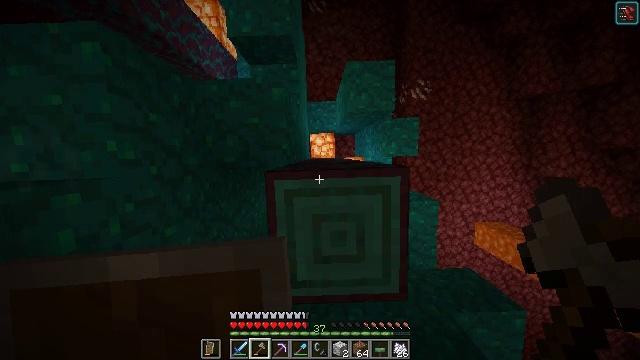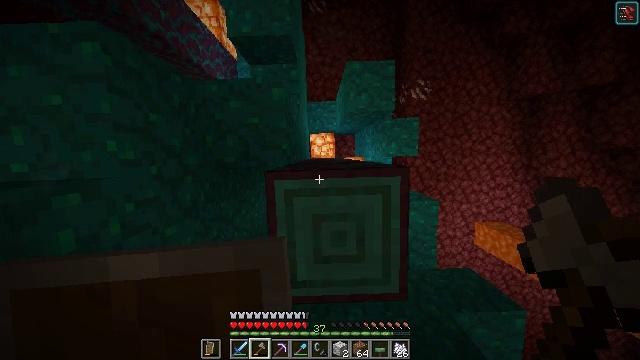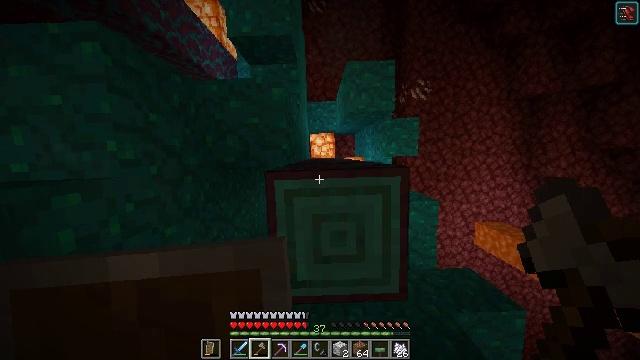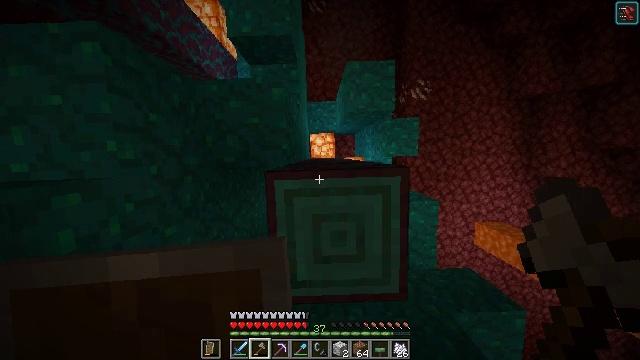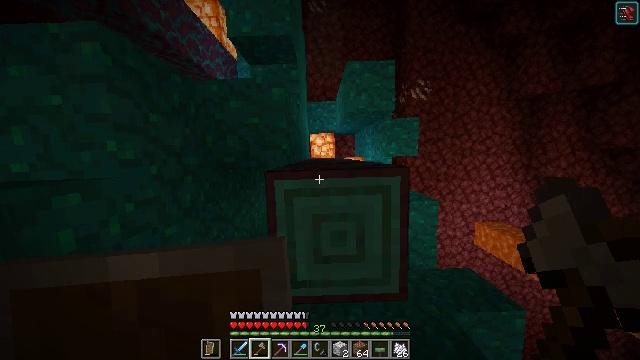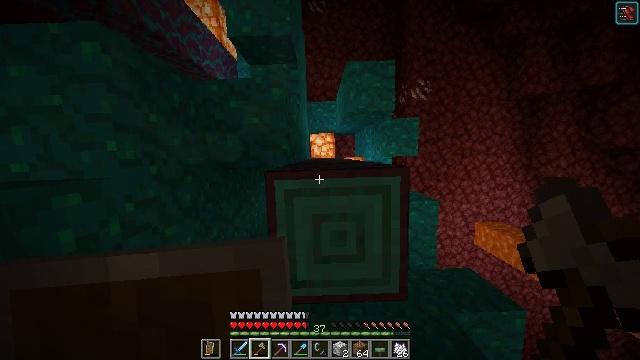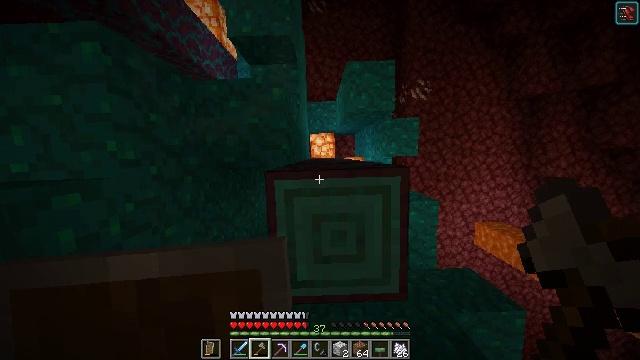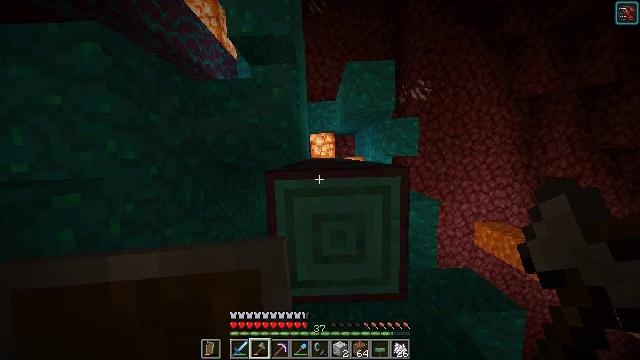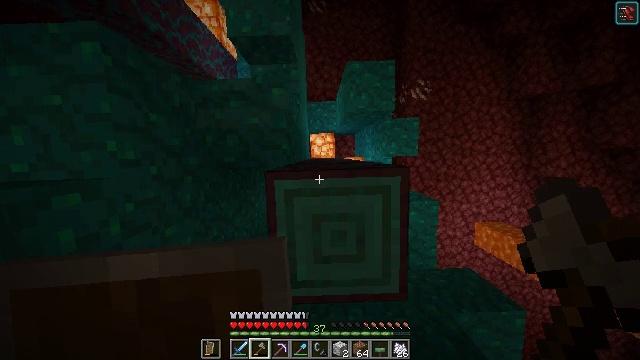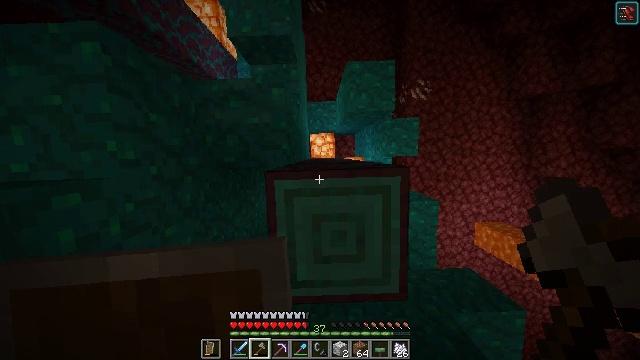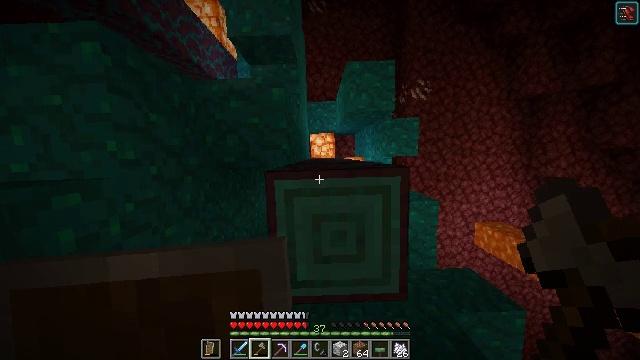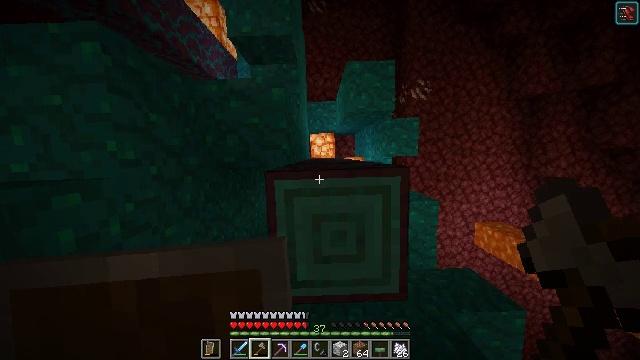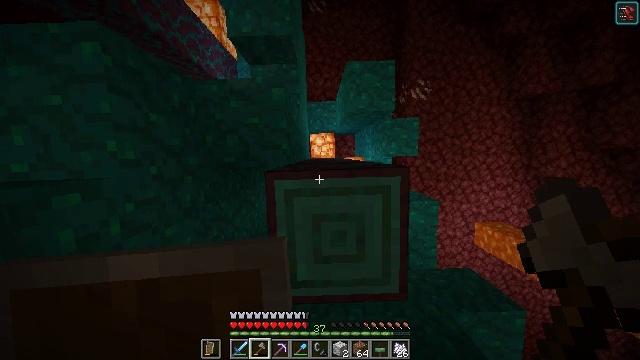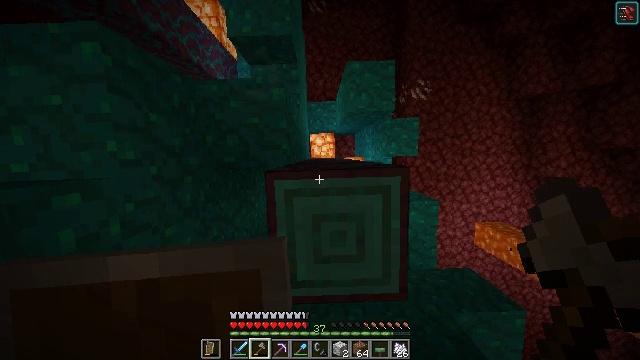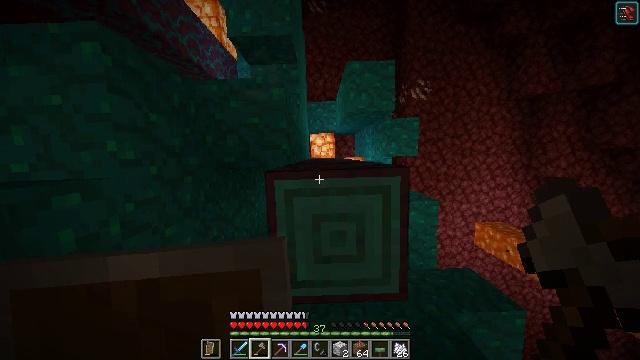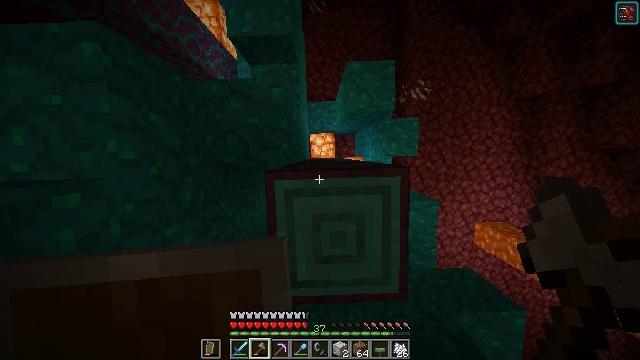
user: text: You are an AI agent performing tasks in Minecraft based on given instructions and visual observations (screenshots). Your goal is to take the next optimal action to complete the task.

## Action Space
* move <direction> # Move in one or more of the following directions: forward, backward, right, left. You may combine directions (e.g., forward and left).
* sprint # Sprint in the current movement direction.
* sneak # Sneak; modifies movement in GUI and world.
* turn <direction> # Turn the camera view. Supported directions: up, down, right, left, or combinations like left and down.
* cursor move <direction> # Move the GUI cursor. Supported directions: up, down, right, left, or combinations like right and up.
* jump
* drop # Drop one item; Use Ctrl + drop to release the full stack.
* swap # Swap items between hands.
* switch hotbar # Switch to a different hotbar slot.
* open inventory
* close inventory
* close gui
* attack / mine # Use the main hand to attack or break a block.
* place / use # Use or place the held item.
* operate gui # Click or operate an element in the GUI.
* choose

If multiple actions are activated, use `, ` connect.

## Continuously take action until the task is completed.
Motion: motion action
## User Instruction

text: Gather warped stem with an axe.
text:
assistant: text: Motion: no_op
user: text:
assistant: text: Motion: no_op
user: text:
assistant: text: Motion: no_op
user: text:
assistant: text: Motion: no_op
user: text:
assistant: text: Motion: no_op
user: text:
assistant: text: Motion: no_op
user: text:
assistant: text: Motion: no_op
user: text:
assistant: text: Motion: no_op
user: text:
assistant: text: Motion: no_op
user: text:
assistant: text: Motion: no_op
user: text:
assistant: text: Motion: no_op
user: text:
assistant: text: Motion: no_op
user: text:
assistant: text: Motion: no_op
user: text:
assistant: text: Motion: no_op
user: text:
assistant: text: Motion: no_op
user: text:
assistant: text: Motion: no_op
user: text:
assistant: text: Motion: no_op
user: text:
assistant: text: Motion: no_op
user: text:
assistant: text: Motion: no_op
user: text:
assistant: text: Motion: no_op
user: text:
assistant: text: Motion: no_op
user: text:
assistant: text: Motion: no_op
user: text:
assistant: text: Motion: no_op
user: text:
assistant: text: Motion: no_op
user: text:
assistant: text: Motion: no_op
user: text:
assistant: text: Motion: no_op
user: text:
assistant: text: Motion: no_op
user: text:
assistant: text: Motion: no_op
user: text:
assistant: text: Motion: no_op
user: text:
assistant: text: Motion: no_op